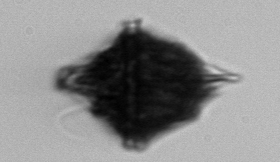
Label: Gonyaulax